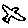
Label: bird